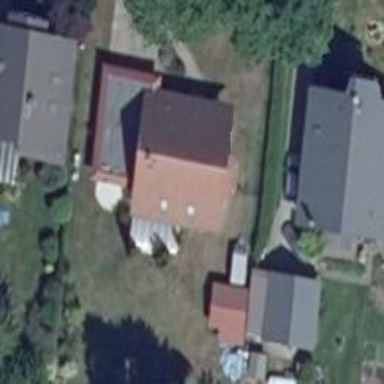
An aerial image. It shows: Detached building.